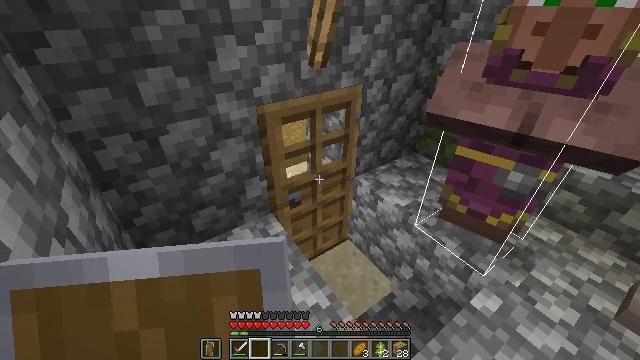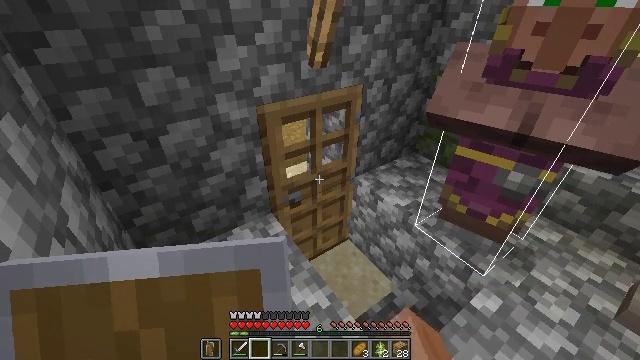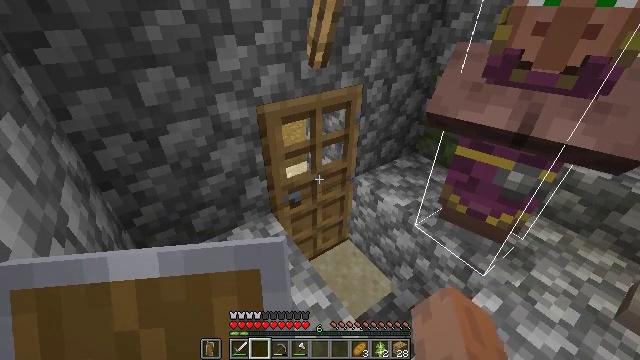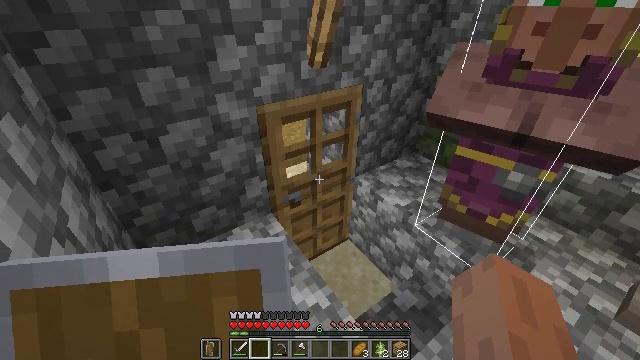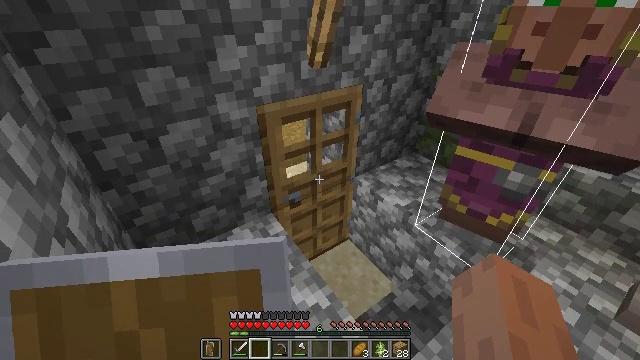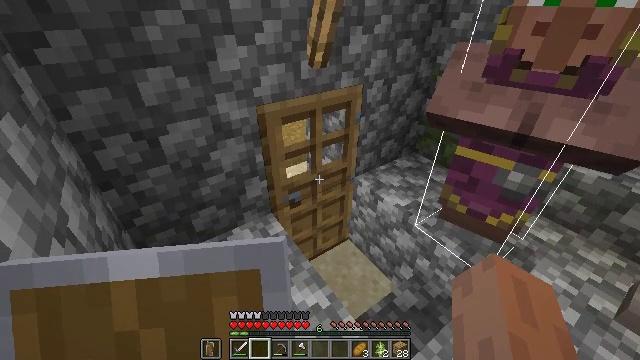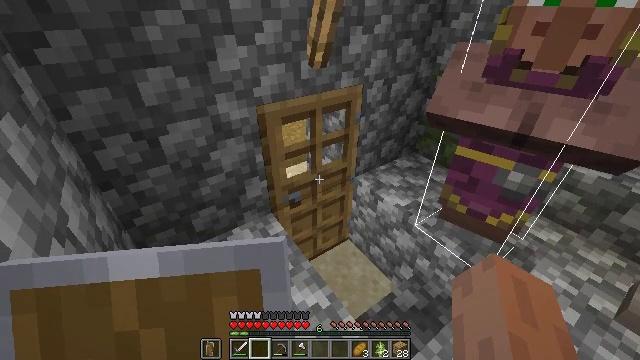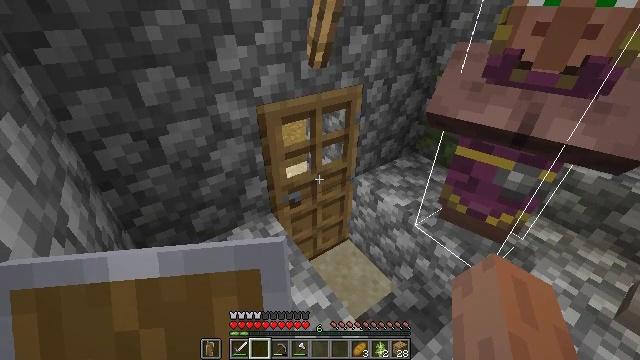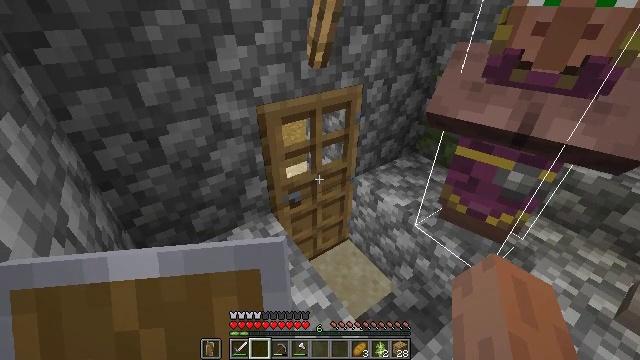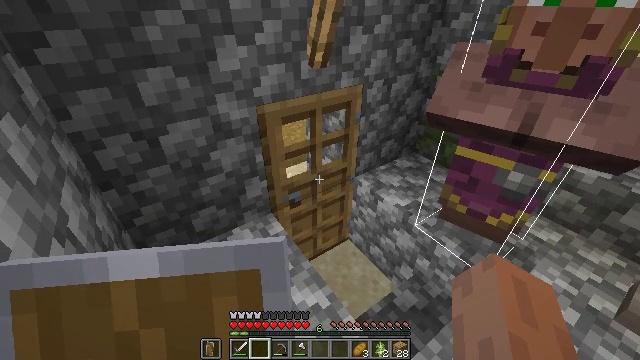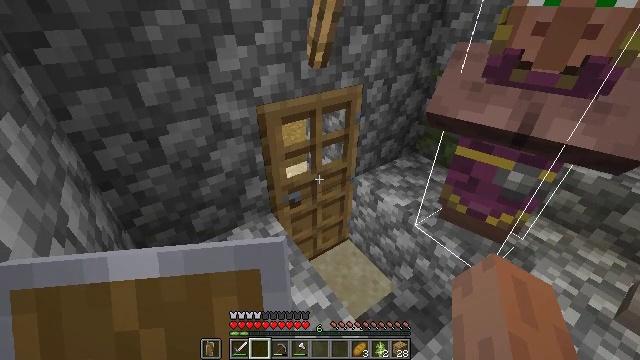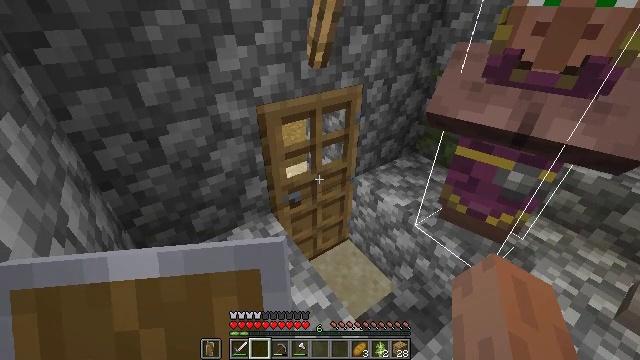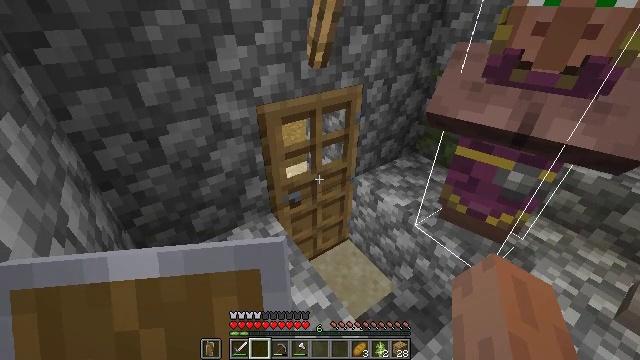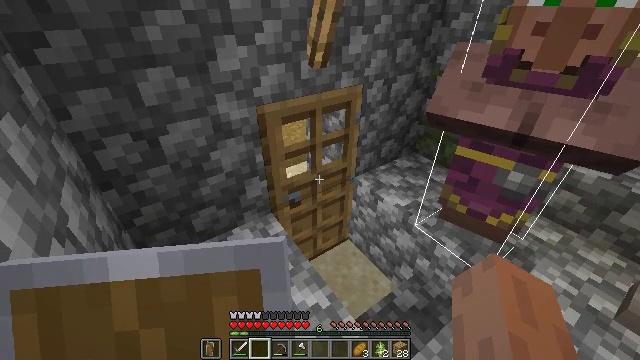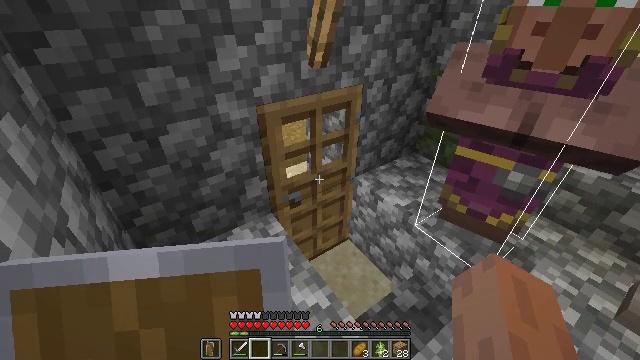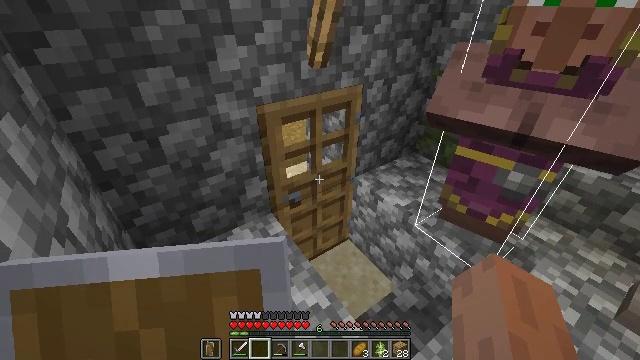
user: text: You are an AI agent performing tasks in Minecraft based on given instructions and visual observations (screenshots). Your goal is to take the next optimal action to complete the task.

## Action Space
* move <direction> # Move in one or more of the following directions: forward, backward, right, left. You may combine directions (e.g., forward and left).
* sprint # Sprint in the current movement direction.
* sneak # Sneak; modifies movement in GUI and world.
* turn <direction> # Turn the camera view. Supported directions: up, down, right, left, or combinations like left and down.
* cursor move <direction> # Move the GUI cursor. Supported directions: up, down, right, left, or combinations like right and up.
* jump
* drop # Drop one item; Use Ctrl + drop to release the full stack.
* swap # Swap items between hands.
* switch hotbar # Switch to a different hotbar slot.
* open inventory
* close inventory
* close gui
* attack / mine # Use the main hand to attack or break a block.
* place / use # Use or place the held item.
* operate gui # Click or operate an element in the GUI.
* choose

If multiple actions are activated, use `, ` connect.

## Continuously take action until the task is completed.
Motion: motion action
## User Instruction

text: Break the oak door to remove it.
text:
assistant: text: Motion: no_op
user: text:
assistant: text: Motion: no_op
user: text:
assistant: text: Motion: no_op
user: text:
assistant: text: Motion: no_op
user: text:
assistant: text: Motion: no_op
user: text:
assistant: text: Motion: no_op
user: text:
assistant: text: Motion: no_op
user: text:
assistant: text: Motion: no_op
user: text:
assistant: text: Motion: no_op
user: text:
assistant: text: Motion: no_op
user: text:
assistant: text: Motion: no_op
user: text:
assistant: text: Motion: no_op
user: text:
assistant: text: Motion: no_op
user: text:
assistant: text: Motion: no_op
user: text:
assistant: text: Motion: no_op
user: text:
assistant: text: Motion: no_op
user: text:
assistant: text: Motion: no_op
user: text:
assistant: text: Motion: no_op
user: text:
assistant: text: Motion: no_op
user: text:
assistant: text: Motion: no_op
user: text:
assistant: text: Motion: no_op
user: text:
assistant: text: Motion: no_op
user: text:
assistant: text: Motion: no_op
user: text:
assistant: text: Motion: no_op
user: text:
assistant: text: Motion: no_op
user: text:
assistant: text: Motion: no_op
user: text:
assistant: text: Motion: move forward
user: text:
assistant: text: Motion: move forward
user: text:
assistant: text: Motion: move forward
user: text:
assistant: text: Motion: move forward